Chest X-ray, PA view. Patient: 39 years old, sex M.
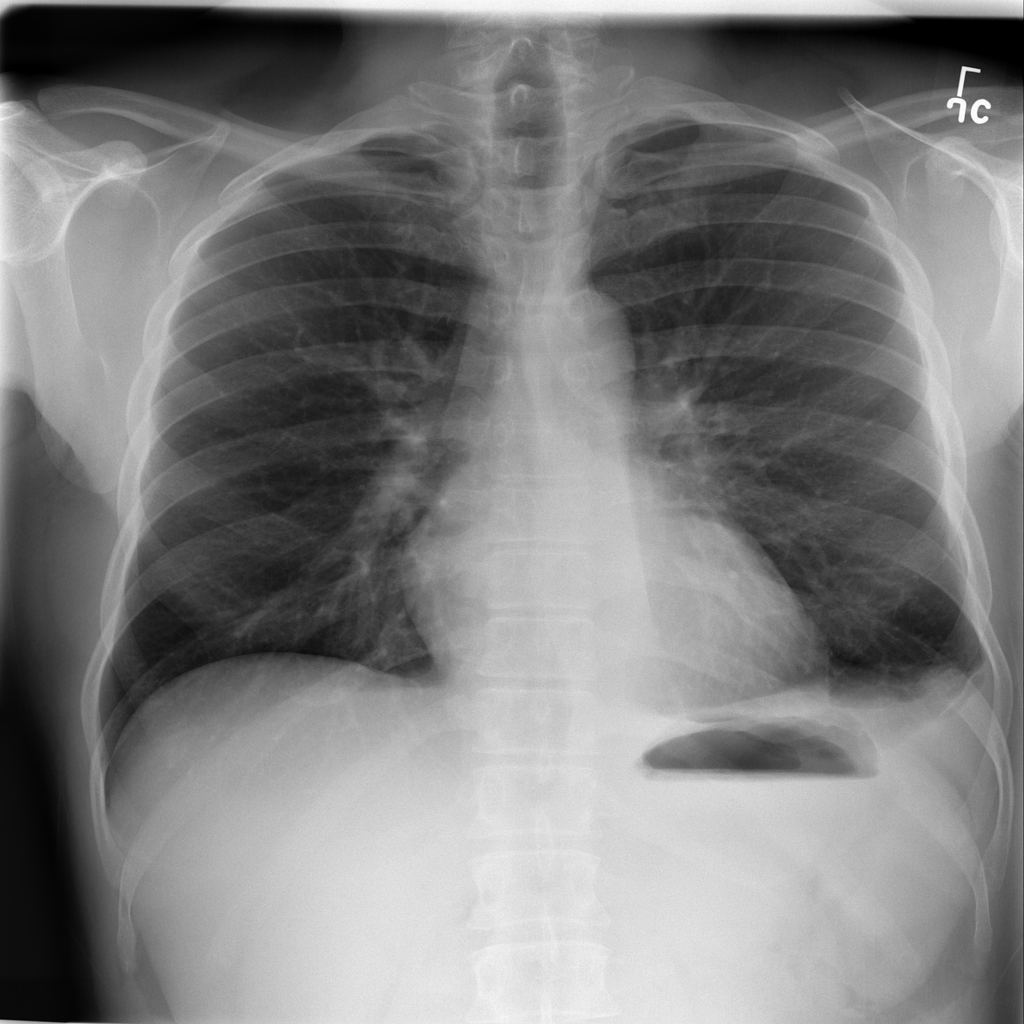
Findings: Fibrosis